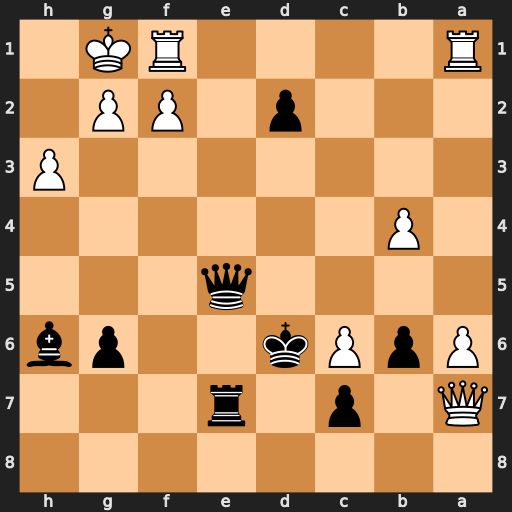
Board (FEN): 8/Q1p1r3/PpPk2pb/4q3/1P6/7P/3p1PP1/R4RK1
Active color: b
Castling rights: -
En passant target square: -
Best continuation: Qxa1 Rxa1 Re1+